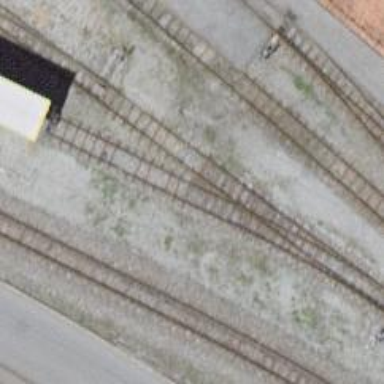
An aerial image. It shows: Narrow-gauge railway in yard setting.